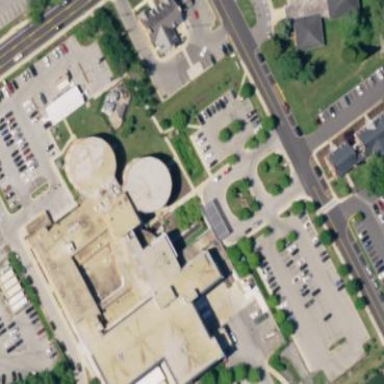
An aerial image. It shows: Hospital building.